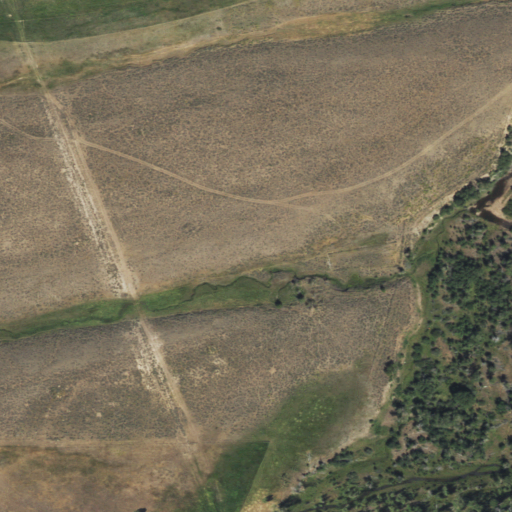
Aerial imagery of valley in Wyoming named Brewster Draw containing shrub, pasture, herbaceous wetlands, and woody wetlands